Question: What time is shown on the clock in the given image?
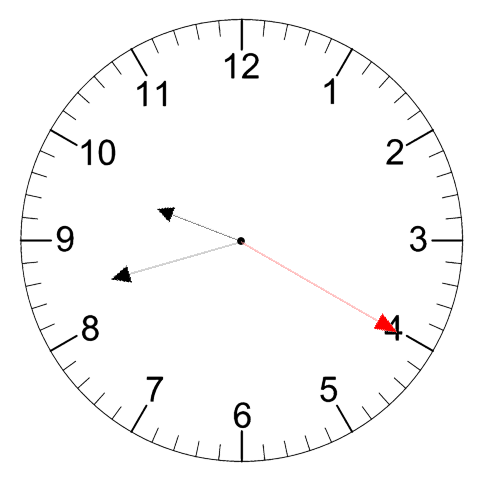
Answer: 09:42:20